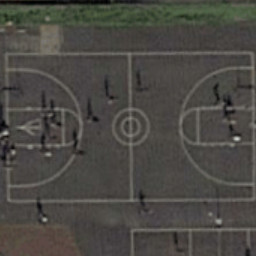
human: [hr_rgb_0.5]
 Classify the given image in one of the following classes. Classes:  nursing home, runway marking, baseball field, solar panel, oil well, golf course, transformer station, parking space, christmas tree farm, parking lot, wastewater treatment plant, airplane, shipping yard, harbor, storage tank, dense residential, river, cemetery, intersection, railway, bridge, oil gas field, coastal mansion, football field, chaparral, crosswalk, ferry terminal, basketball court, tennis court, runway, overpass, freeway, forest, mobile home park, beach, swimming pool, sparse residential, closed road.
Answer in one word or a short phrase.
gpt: basketball court